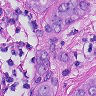
Metastatic tissue present: yes